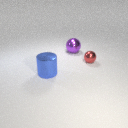
small red metal sphere to the right of large blue metal cylinder